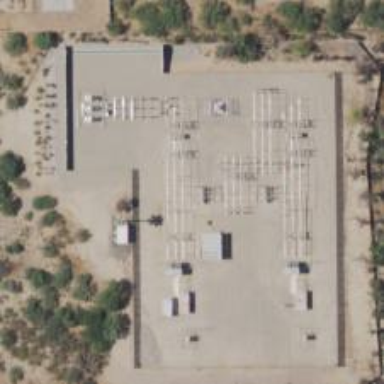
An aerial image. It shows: Switch for power supply.